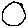
Label: circle